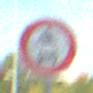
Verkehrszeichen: VerbotKraftfahrzeuge
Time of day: MorningAfternoon
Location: Outdoor (Suburban)
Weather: PartlyCloudy
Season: NotSpecified
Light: Natural